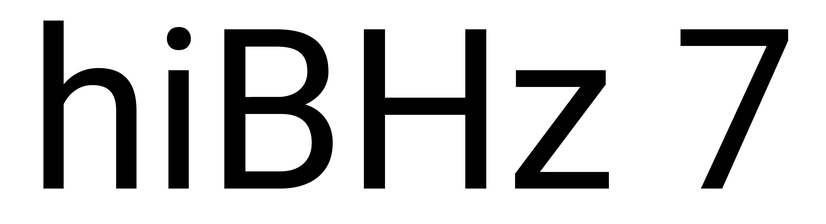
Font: Roboto_Regular